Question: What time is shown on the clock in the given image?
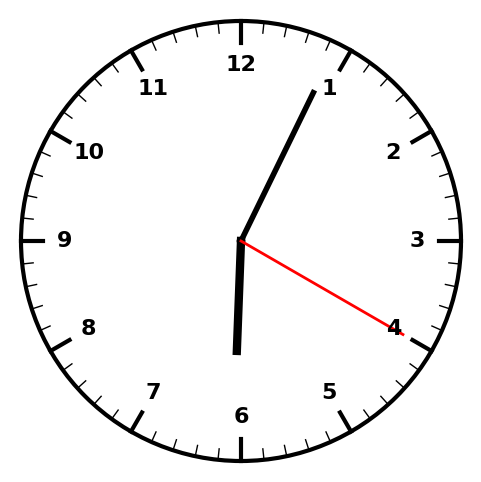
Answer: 06:04:20